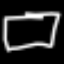
Label: square